八年级 · 变换几何
如图, 在规格为 $8 \times 8$ 的边长为 1 个单位的正方形网格中 (每个小正方形的边长为 1 ),
$\triangle A B C$ 的三个顶点都在格点上, 且直线 $m 、 n$ 互相垂直.

(1) 画出 $\triangle A B C$ 关于直线 $n$ 对称的 $\triangle A^{\prime} B^{\prime} C^{\prime}$;

(2) 在直线 $m$ 上作出点 $P$, 使得 $\triangle A P B$ 的周长最小; (保留作图痕迹)

(3) 在 (2) 的条件下, 图中 $\triangle A P B$ 的面积为 . (请直接写出结果)
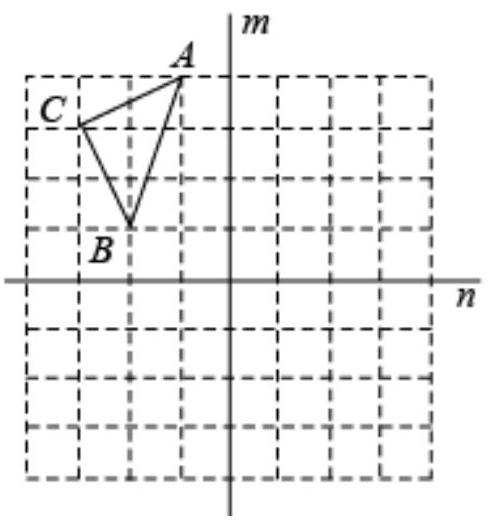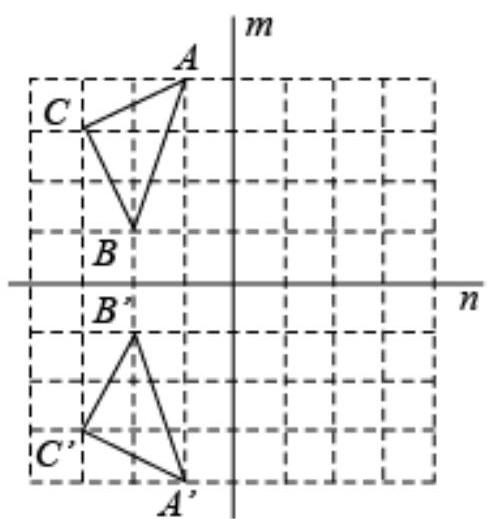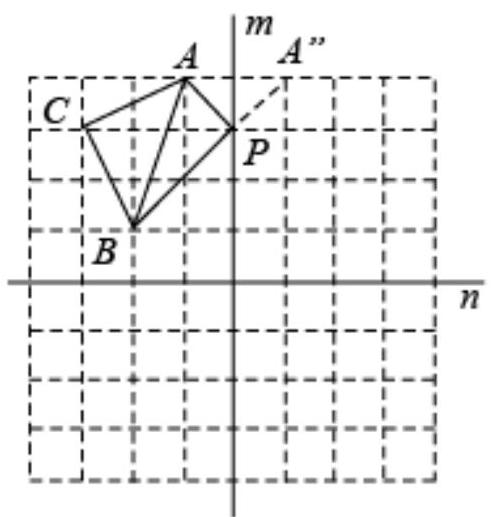
答案: (1) 解: 如图 1 所示, $\triangle A^{\prime} B^{\prime} C^{\prime}$ 为所画;

图1

(2) 解：如图 2 所示, 先作点 $A$ 关于直线 $m$ 的对称点 $A^{\prime \prime}$,

连接 $B A^{\prime \prime}$ 交直线 $m$ 于点 $P$, 连接 $A P$,

则点 $P$ 即是所求点;

$\because$ 根据轴对称的性质, $P A=P A^{\prime \prime}$,

$\therefore \triangle P A B$ 的周长 $=A B+P B+P A=A B+P B+P A^{\prime \prime}$,

当 $P B 、 P A^{\prime \prime}$ 共线时, 即 $P B+P A^{\prime \prime}=B A^{\prime \prime}$ 时, $\triangle P A B$ 的周长最小;

故点 $P$ 即为所求点;

图2

(3) 解：根据题意可知点 $P$ 恰好在格点上,

$\therefore \triangle A P B$ 的面积 $=2 \times 3-\frac{1}{2} \times 1 \times 3-\frac{1}{2} \times 1 \times 1-\frac{1}{2} \times 2 \times 2$

$=6-\frac{3}{2}-\frac{1}{2}-2$

$=2 ;$

故答案为: 2 .